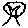
Label: tree